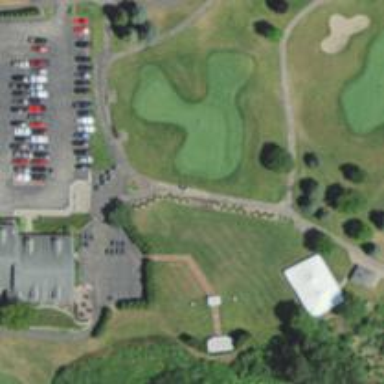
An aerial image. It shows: Service road used as golf cart path.